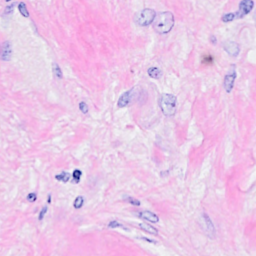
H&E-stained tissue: Breast